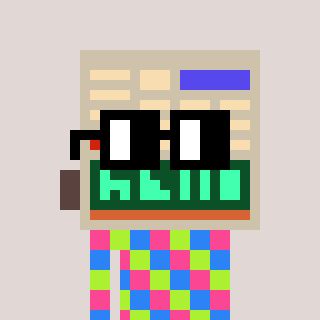
a pixel art character with square black glasses, a calculator-shaped head and a gunk-colored body on a warm background